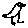
Label: bird